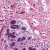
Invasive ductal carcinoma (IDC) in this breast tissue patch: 0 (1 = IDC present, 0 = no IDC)